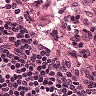
Metastatic tissue present: no